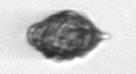
Label: Kryptoperidinium_triquetrum